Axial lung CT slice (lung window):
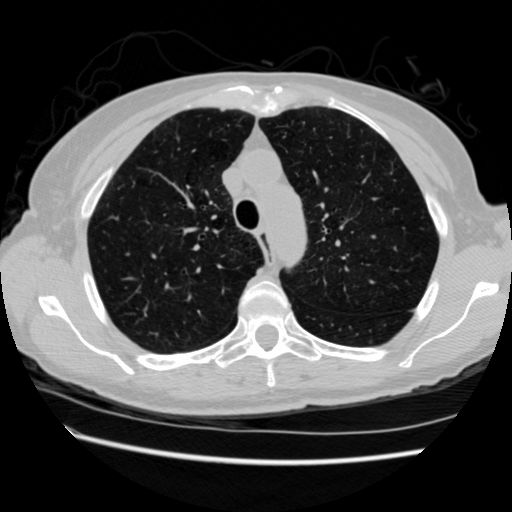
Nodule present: no